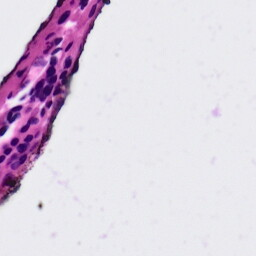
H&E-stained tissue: Ovarian